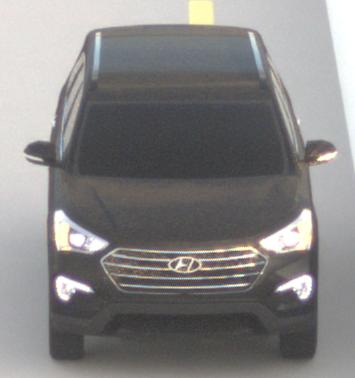
Make: Hyundai
Model: Santa Fe 2.4 GDI
Detailed model: Santa Fe (DM)
Model produced from: 2017/08
Model produced until: 2018/01
Doors: 5
Color: black
Road condition: dry road
Daytime: sunrise or sunset
Contrast: low contrast